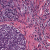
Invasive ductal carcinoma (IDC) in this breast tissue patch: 0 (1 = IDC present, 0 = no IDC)